Field crop: tomato
Growth stage: 2
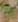
Species: solanum